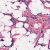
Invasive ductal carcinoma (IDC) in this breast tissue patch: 1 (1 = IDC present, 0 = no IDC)